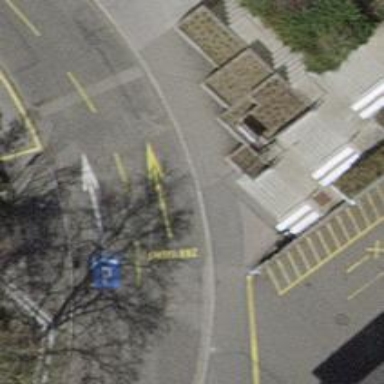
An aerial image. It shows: Kerb barrier.